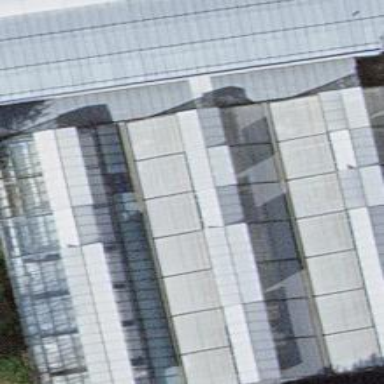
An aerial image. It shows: Greenhouse.